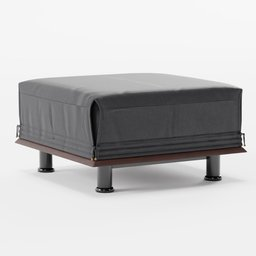
Label: furniture